Interaction volume radius: 5 \u00c5
Interaction volume height: 25 \u00c5
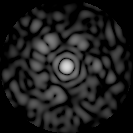
Disorder parameter: 0.7954